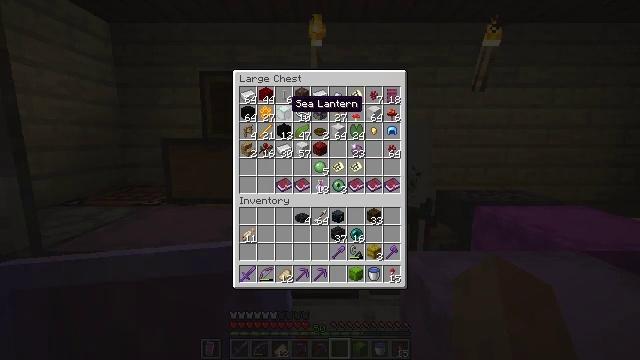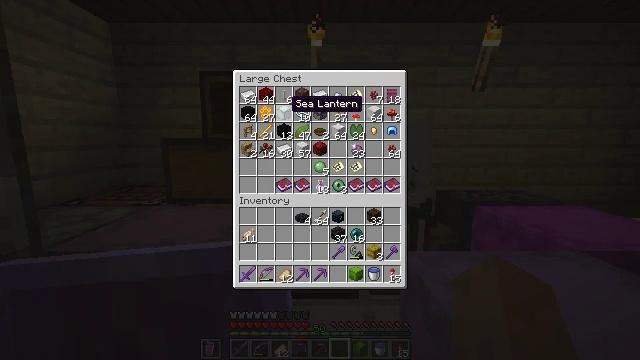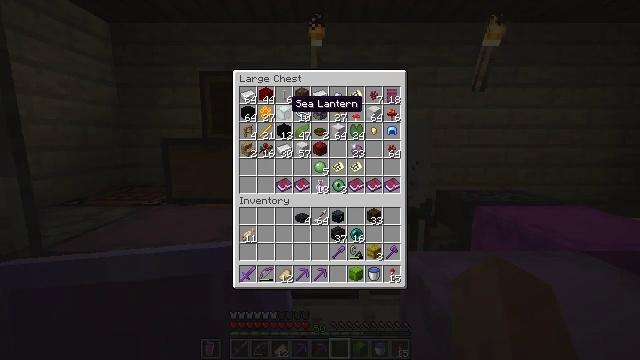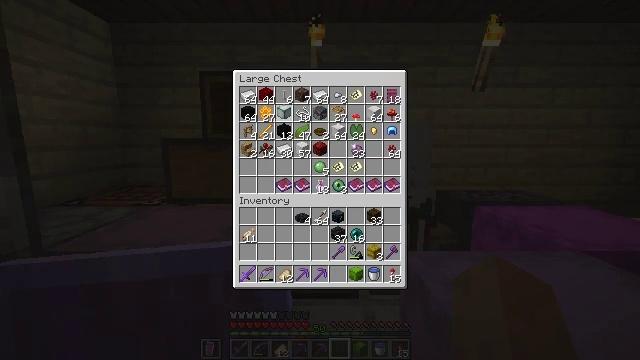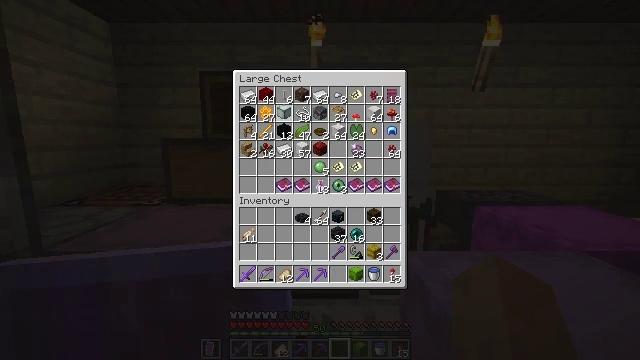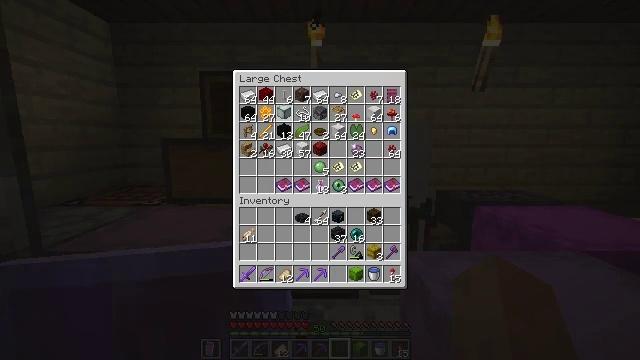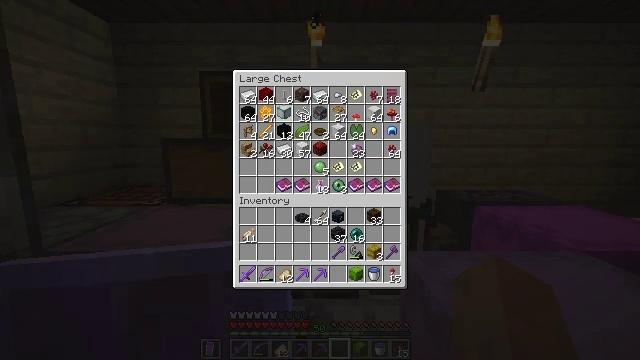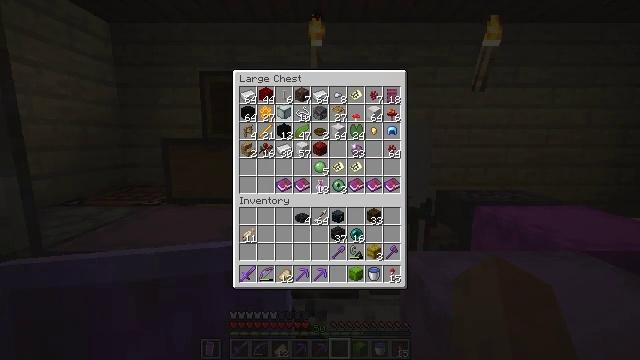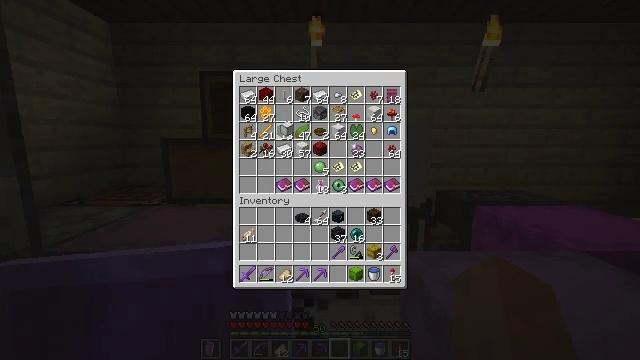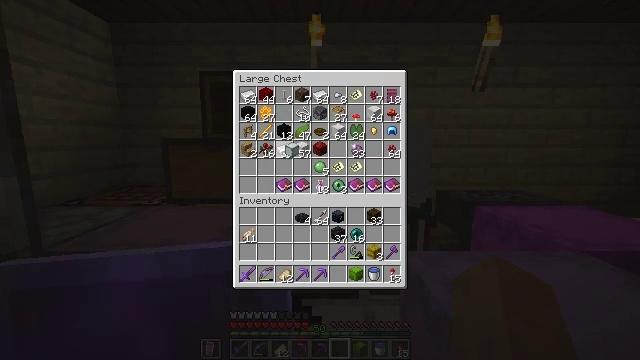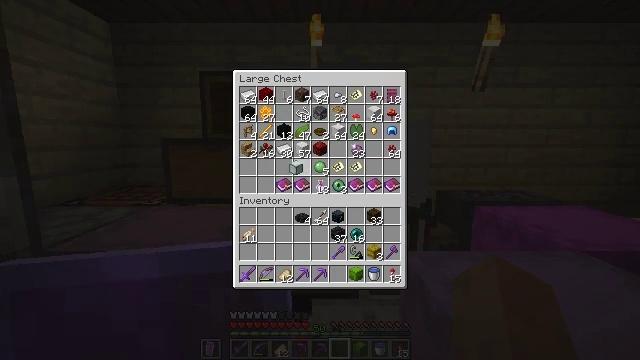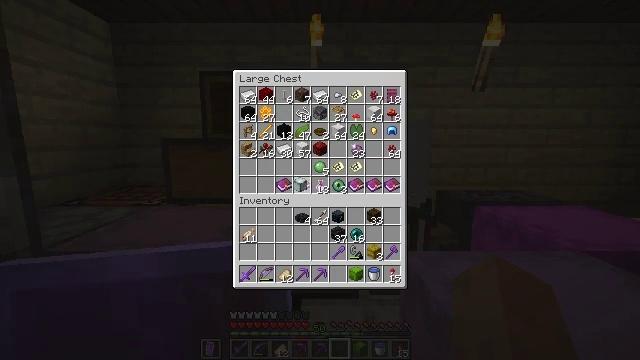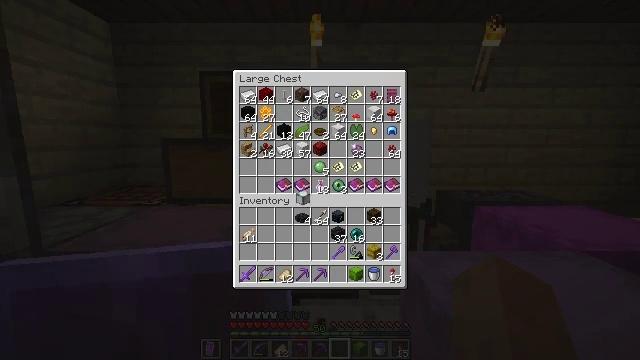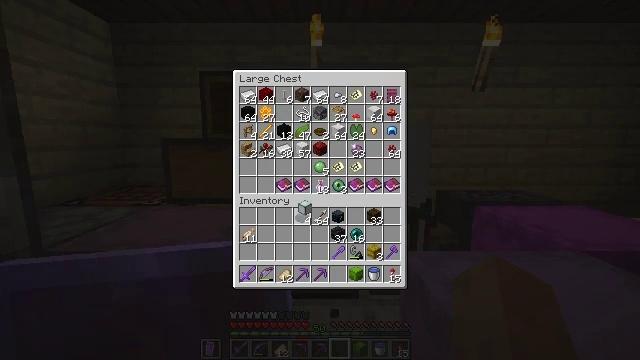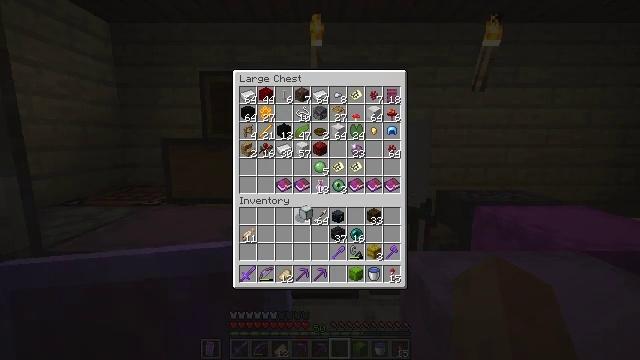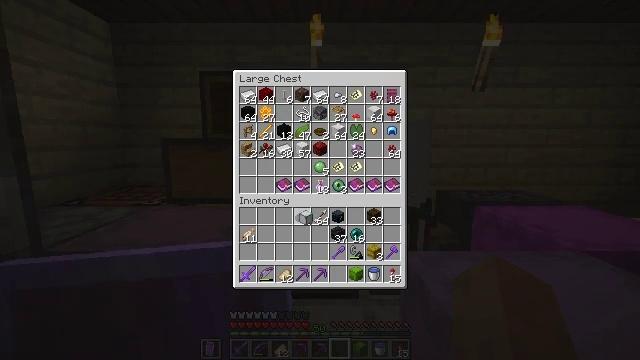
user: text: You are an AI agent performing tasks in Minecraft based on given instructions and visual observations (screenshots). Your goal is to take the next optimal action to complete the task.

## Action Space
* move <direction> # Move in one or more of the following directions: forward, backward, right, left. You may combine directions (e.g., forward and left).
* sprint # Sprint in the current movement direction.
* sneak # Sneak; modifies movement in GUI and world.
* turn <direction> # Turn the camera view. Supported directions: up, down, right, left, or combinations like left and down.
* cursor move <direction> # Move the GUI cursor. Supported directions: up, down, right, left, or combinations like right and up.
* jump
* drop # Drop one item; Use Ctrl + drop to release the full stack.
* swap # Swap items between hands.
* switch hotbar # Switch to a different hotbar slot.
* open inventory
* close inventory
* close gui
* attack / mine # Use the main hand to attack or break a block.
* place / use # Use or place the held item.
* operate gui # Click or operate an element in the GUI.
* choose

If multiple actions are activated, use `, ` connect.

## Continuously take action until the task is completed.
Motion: motion action
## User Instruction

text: Break the shulker box to collect it.
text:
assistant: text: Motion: no_op
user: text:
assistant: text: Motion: no_op
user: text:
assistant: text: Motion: attack / mine
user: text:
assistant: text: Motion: attack / mine
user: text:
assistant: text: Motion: attack / mine
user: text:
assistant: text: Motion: no_op
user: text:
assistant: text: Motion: no_op
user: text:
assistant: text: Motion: turn down
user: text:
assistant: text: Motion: turn down
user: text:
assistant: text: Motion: turn down
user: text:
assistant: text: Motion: turn down
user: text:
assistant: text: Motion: turn down
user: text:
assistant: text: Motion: turn down
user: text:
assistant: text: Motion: no_op
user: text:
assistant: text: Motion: no_op
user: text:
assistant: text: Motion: no_op
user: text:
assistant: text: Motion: no_op
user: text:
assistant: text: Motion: no_op
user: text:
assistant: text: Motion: no_op
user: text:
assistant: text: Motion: no_op
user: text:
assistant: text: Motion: no_op
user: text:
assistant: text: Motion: no_op
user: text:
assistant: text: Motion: no_op
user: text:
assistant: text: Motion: no_op
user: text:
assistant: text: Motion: no_op
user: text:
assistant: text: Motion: no_op
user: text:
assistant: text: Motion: attack / mine
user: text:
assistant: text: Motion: attack / mine
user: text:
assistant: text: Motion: no_op
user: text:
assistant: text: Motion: no_op